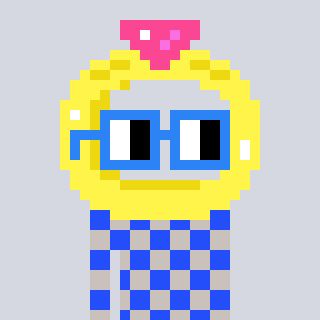
a pixel art character with square blue glasses, a ring-shaped head and a foggrey-colored body on a cool background